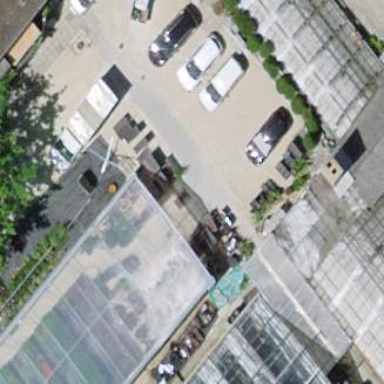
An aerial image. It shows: Greenhouse.